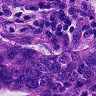
Metastatic tissue present: yes